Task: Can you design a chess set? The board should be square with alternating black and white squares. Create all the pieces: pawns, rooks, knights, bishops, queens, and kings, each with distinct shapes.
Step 1734:
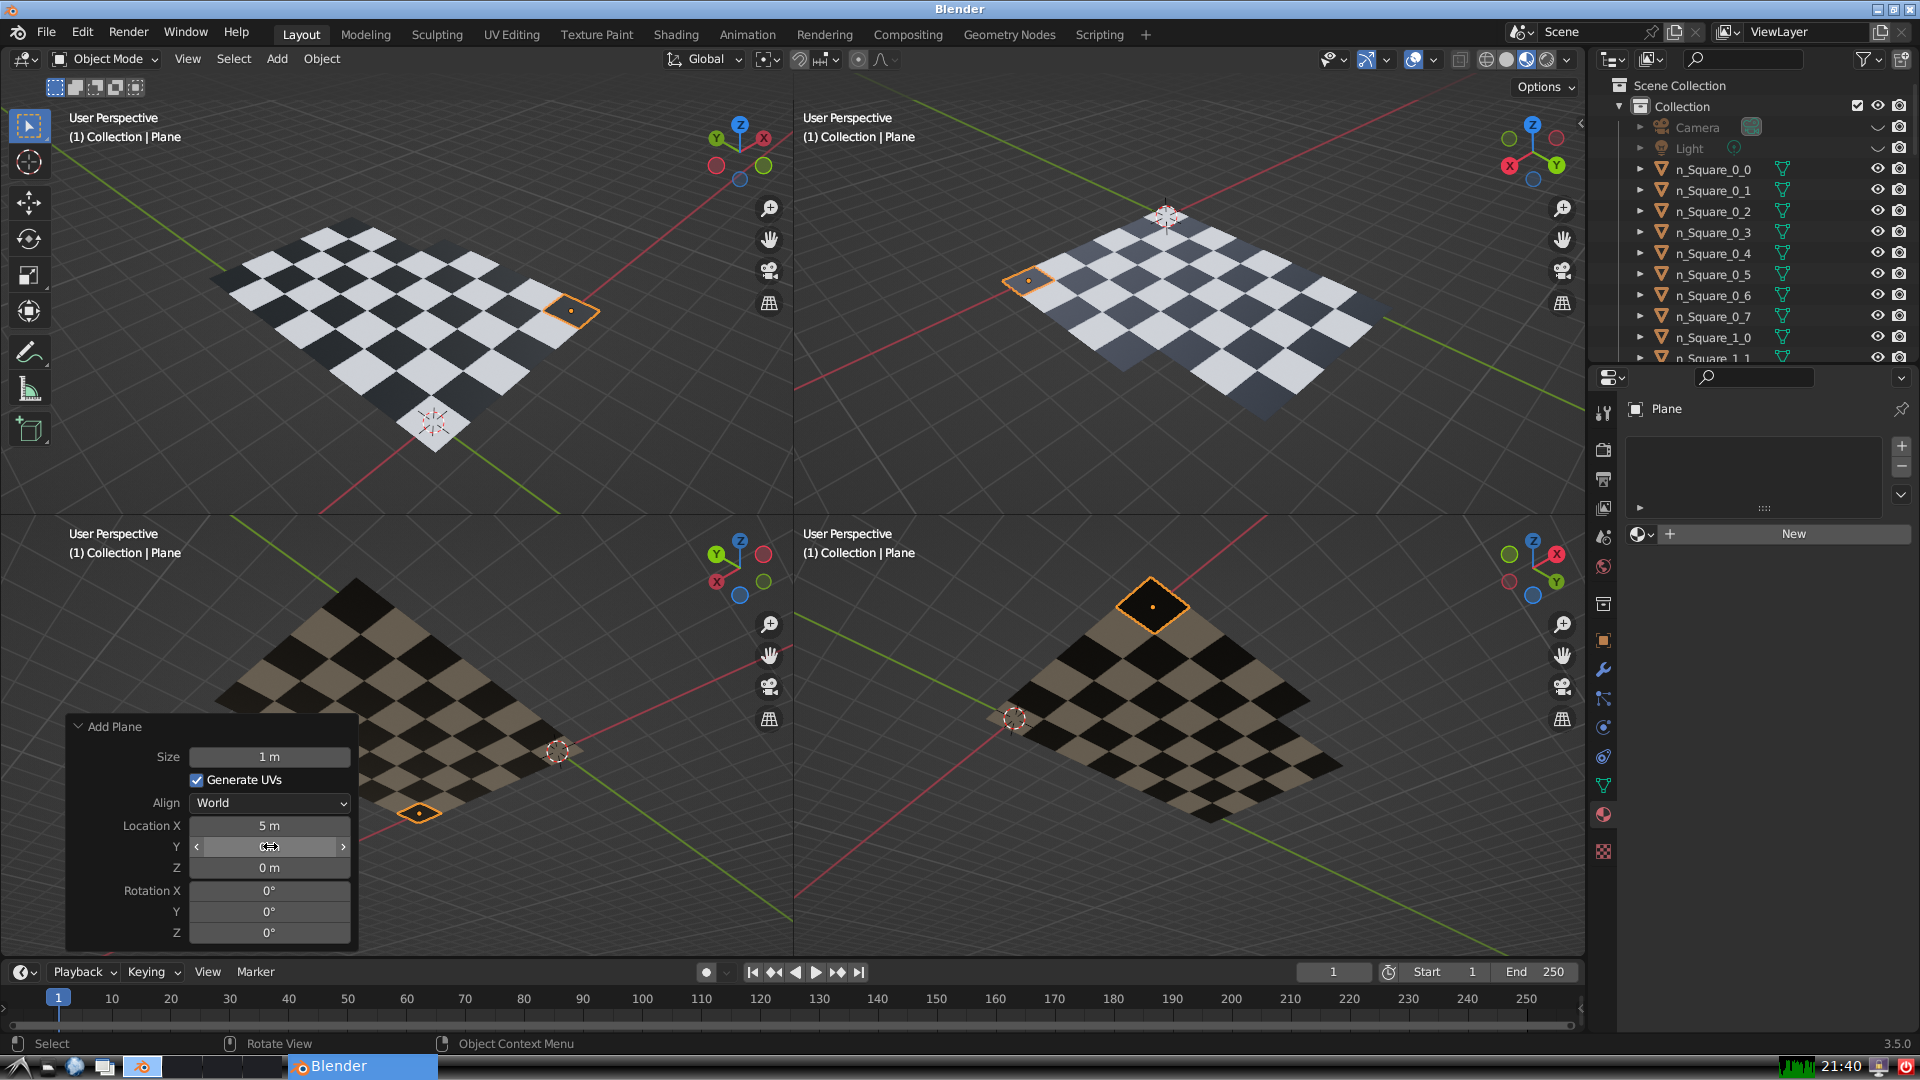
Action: click: no